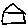
Label: house